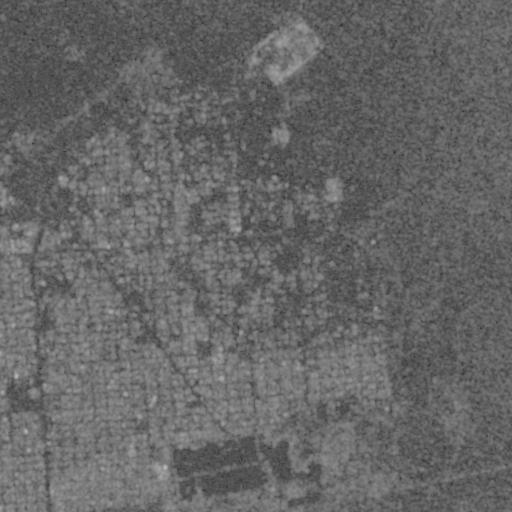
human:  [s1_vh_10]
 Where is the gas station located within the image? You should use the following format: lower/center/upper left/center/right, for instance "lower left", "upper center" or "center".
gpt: The gas station is located in the lower left of the image.
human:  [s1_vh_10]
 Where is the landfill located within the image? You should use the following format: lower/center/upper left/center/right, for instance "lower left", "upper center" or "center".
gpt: The landfill is located in the upper left of the image.
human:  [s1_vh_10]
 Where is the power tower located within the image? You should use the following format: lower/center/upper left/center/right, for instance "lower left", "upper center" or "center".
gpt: The power tower is located in the lower right of the image.
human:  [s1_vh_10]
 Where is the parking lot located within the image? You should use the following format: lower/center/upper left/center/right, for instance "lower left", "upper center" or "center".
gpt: There is no parking lot in the image.

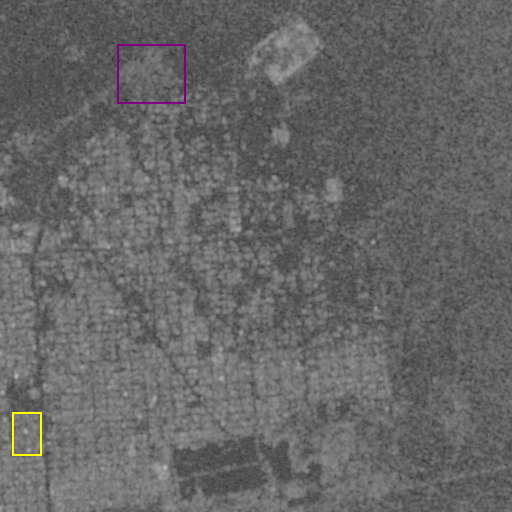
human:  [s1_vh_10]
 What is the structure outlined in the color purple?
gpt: The structure outlined in purple is a landfill.
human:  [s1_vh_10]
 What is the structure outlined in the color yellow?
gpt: The structure outlined in yellow is a park.
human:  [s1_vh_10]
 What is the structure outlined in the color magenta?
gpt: There is no magenta outline.